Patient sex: M
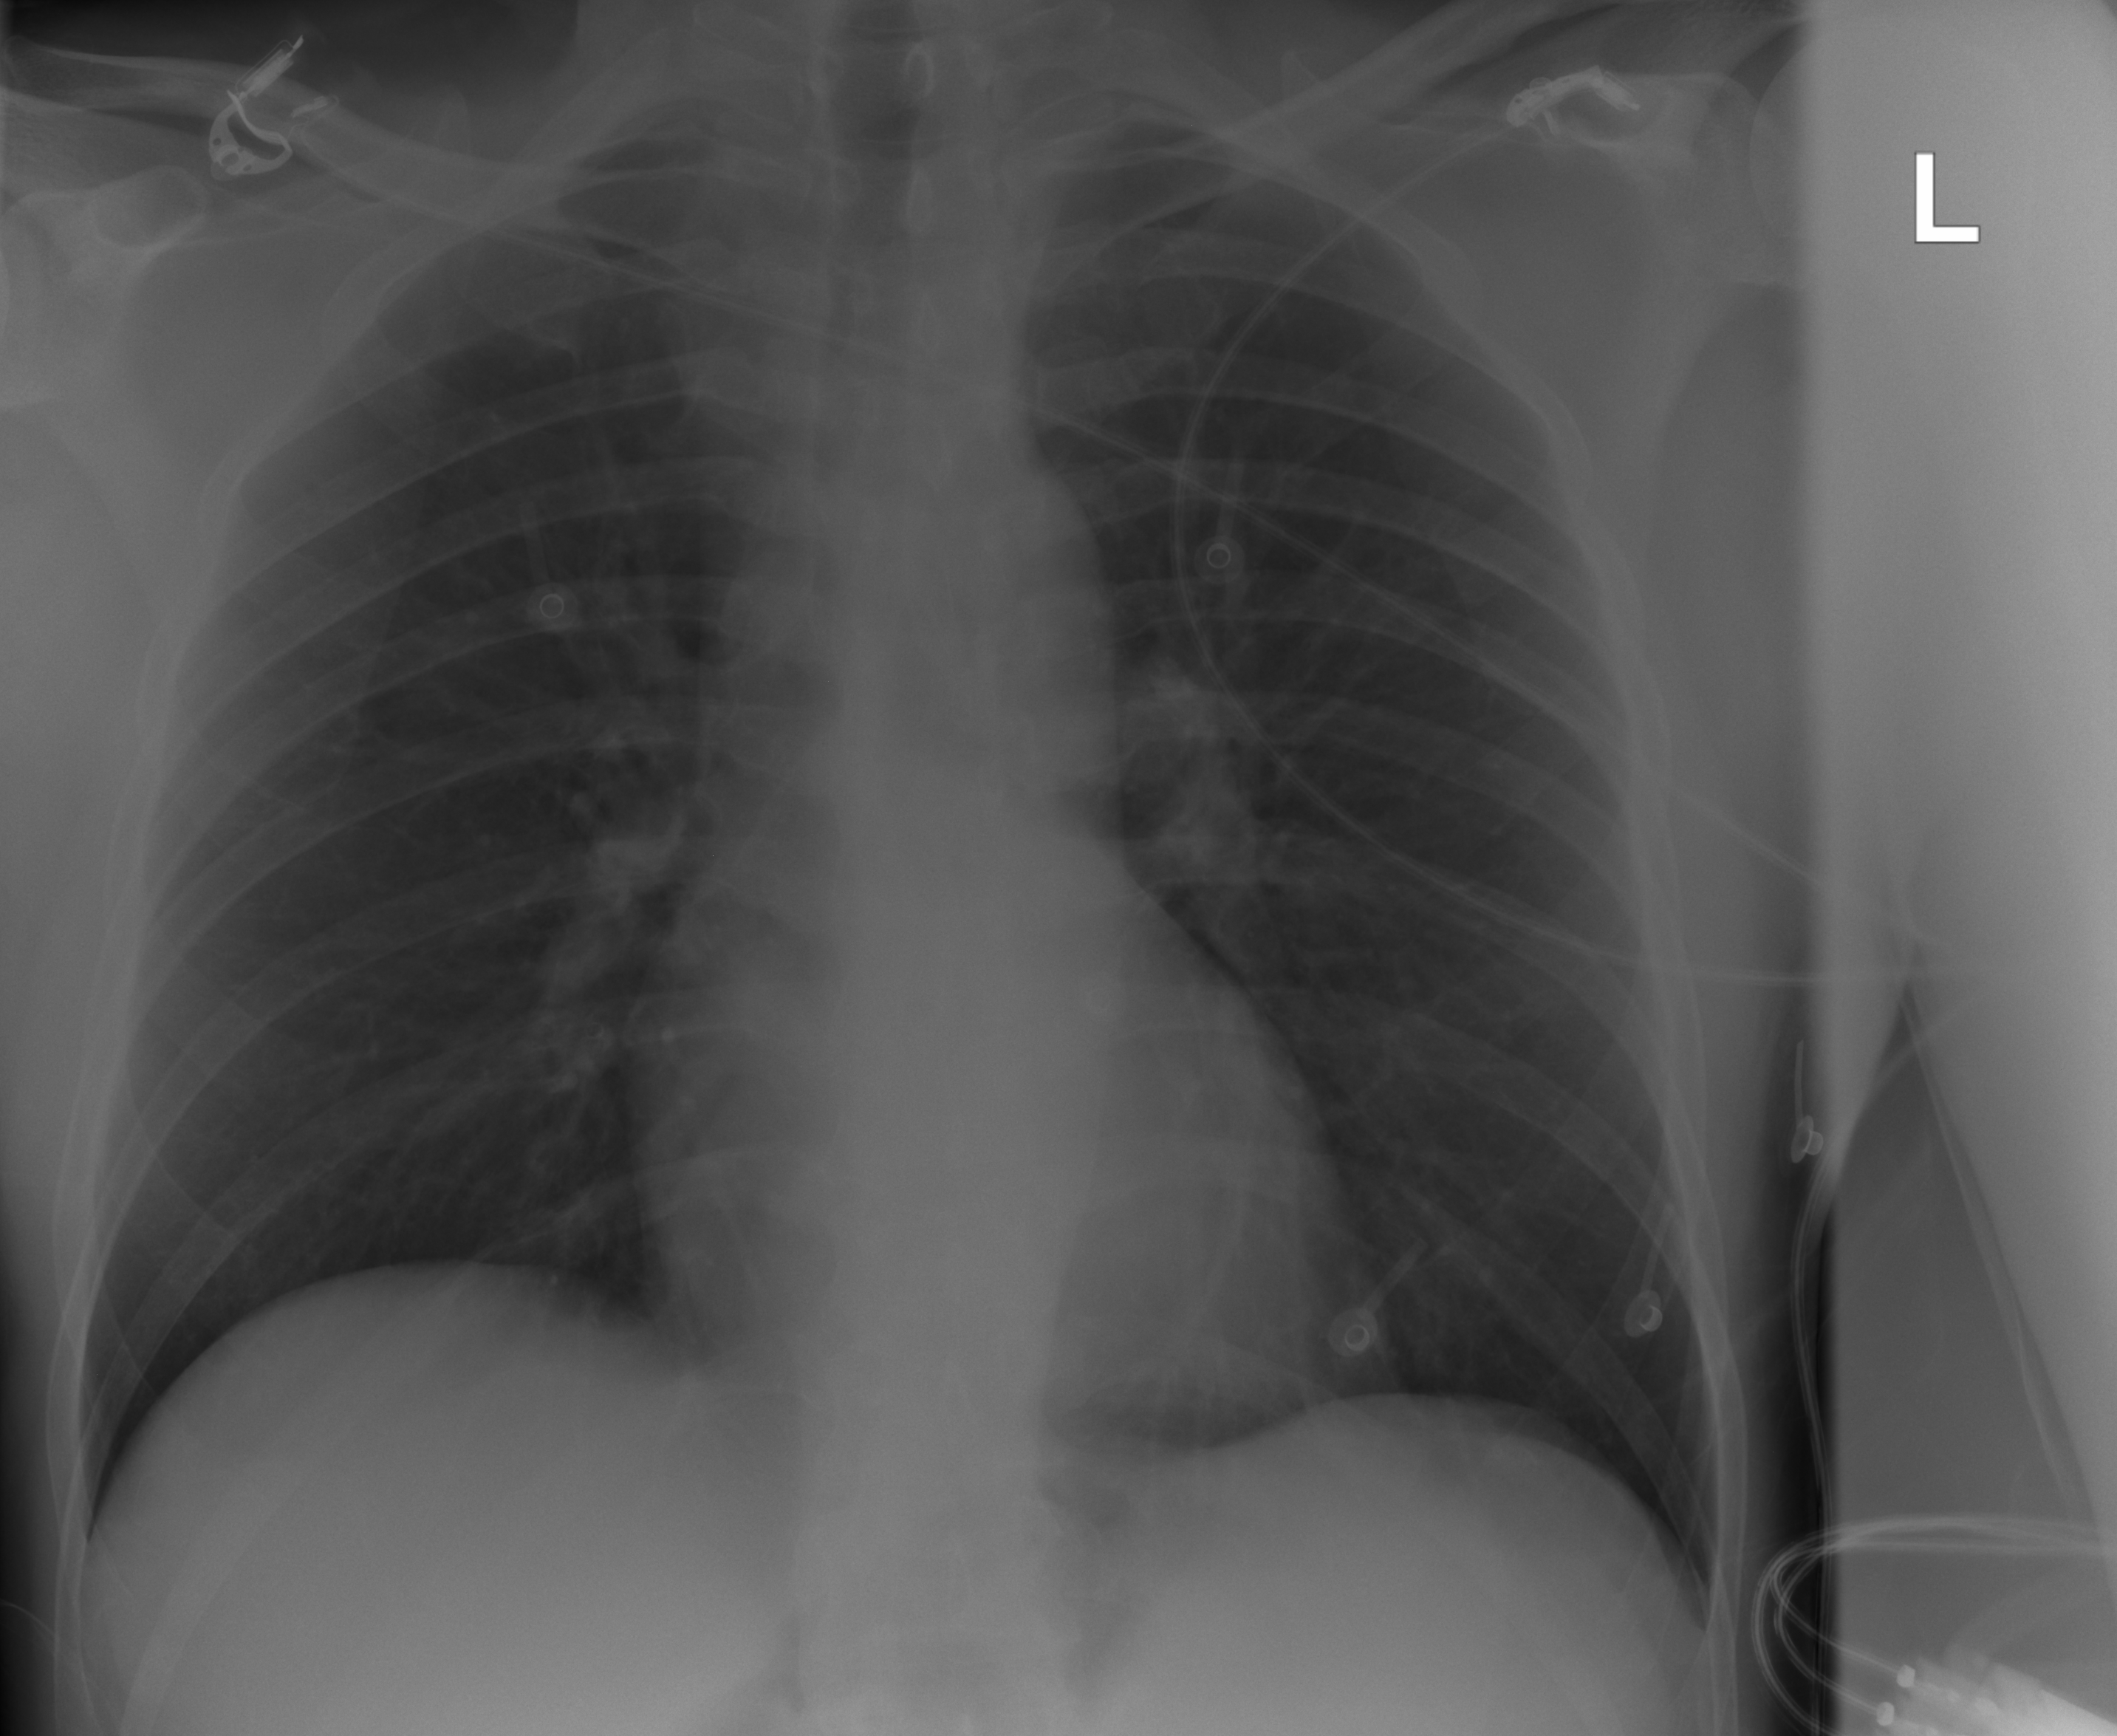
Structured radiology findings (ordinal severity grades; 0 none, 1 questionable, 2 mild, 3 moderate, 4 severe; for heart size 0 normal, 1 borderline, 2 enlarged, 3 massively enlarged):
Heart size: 0
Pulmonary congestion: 0
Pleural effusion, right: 0
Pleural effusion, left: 0
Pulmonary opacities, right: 0
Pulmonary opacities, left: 0
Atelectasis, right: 1
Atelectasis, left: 1